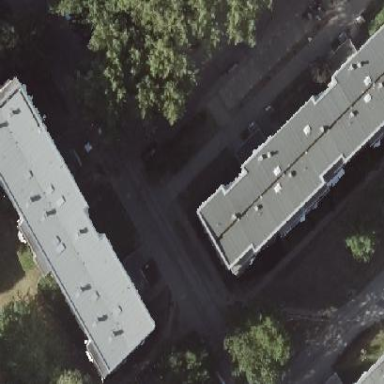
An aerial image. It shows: Apartment building with flat roof.